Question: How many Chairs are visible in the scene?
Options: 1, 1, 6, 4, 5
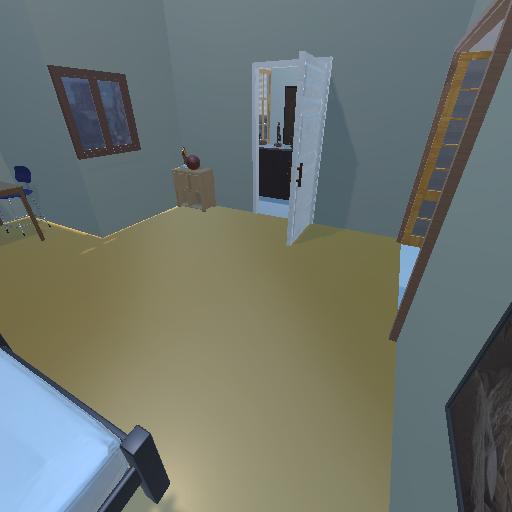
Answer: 1